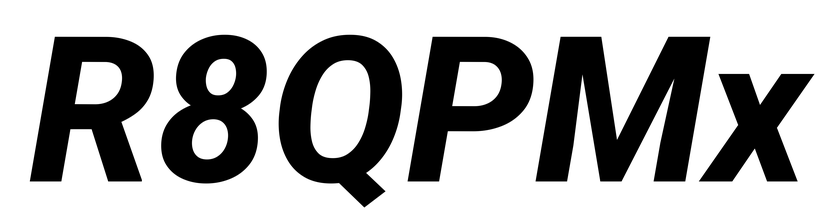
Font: Roboto-Italic_ExtraBold_Italic